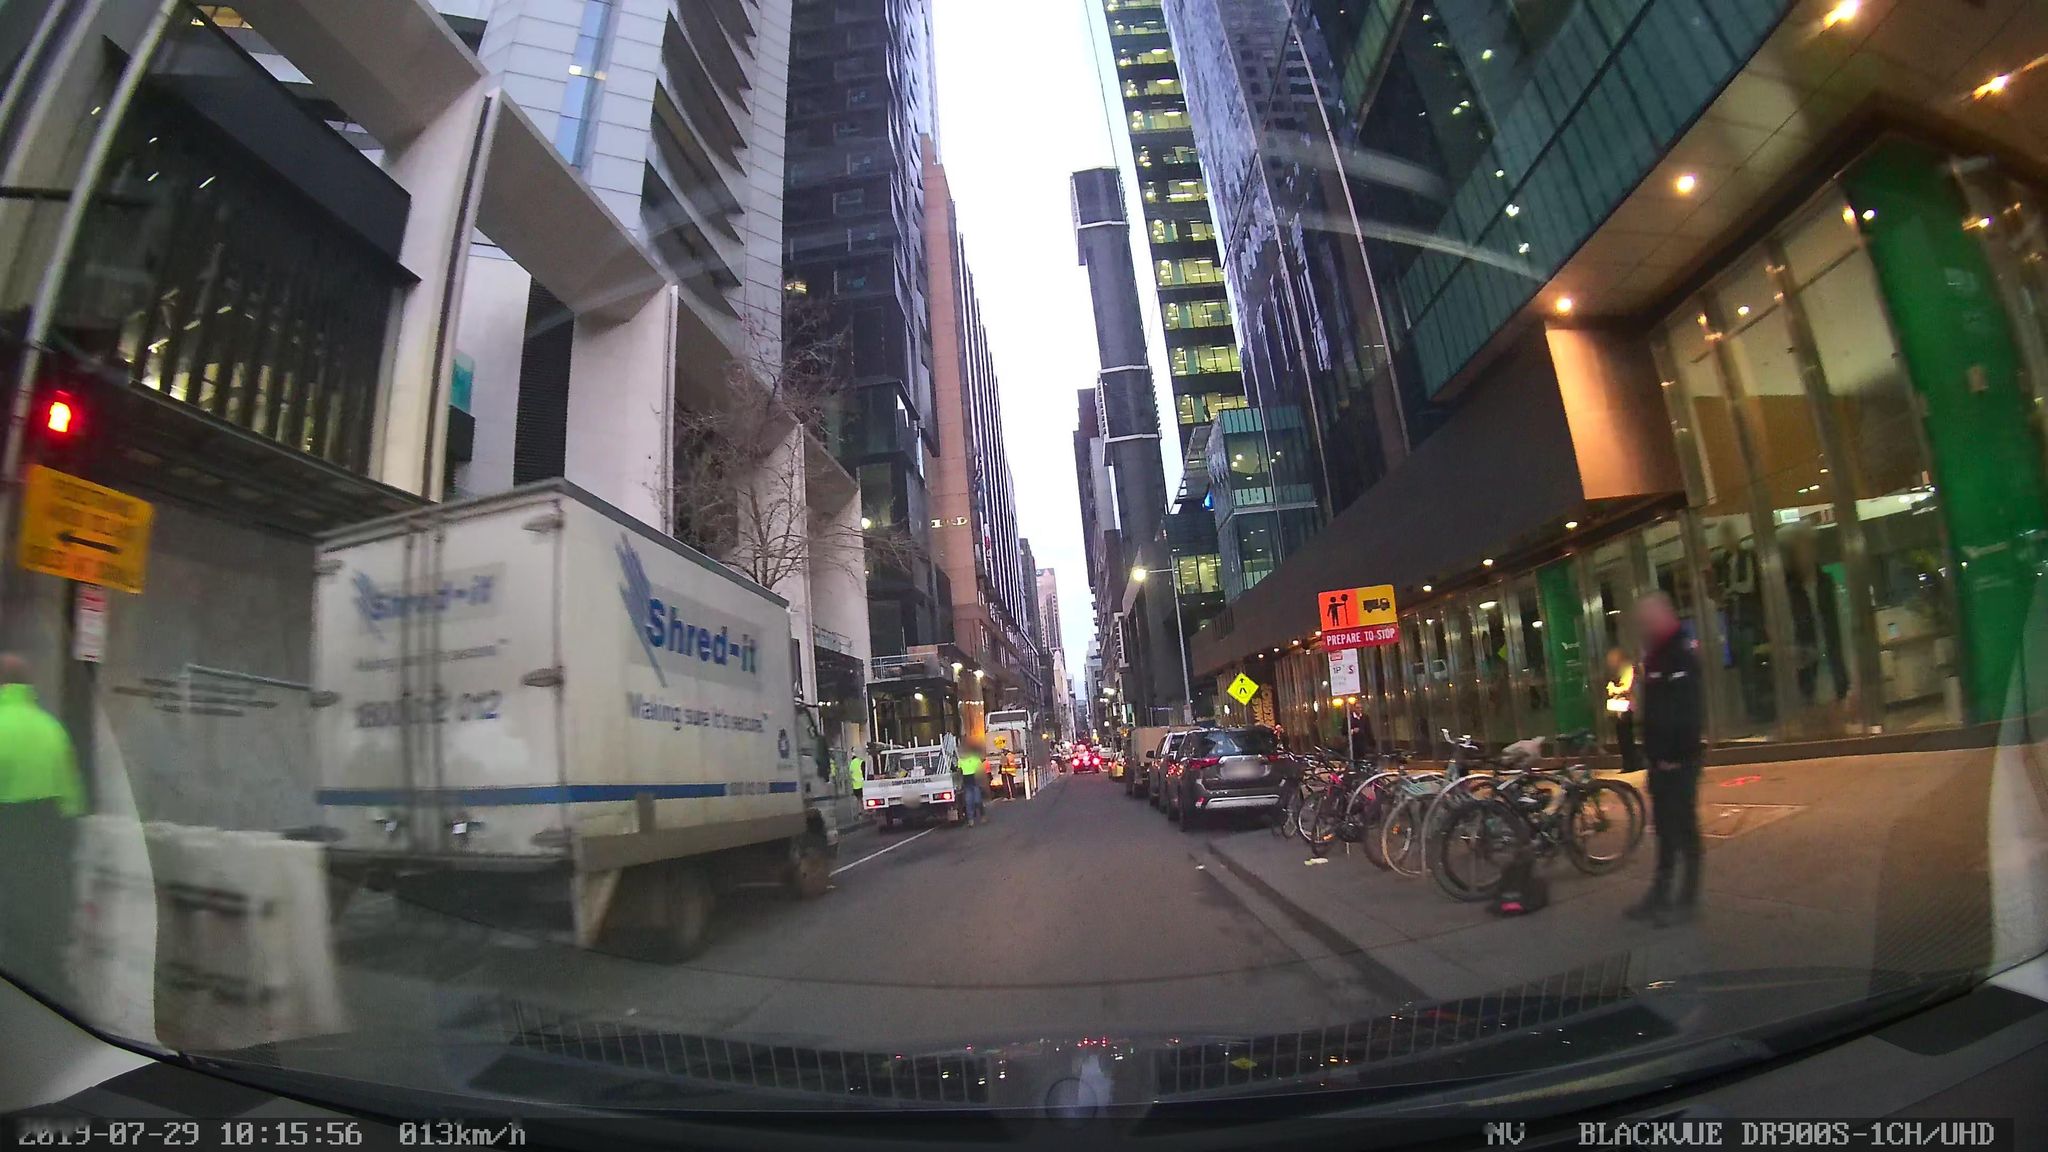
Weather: clear
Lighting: day
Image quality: good
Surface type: driving surface
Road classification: footway
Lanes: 2
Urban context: urban centre
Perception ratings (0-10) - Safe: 1.06, Lively: 8.49, Beautiful: 1.5, Boring: 1.89, Depressing: 2.19, Wealthy: 3.68